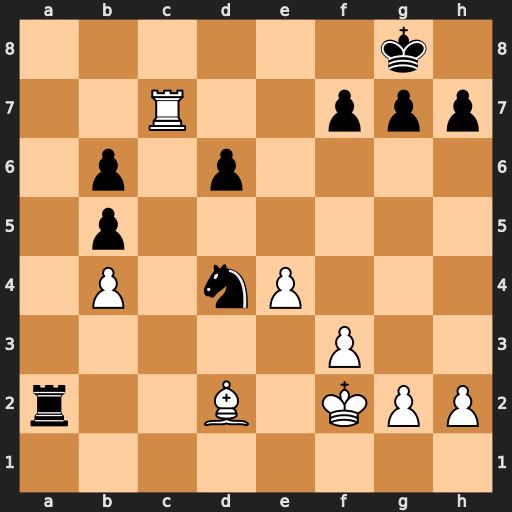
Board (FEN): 6k1/2R2ppp/1p1p4/1p6/1P1nP3/5P2/r2B1KPP/8
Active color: w
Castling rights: -
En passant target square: -
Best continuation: Rc8#